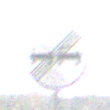
Verkehrszeichen: EndeUeberholverbot
Umgebung: Outdoor, Suburban
Tageszeit: MorningAfternoon
Wetter: PartlyCloudy
Licht: Natural
Jahreszeit: NotSpecified
Kontrast: HighContrast